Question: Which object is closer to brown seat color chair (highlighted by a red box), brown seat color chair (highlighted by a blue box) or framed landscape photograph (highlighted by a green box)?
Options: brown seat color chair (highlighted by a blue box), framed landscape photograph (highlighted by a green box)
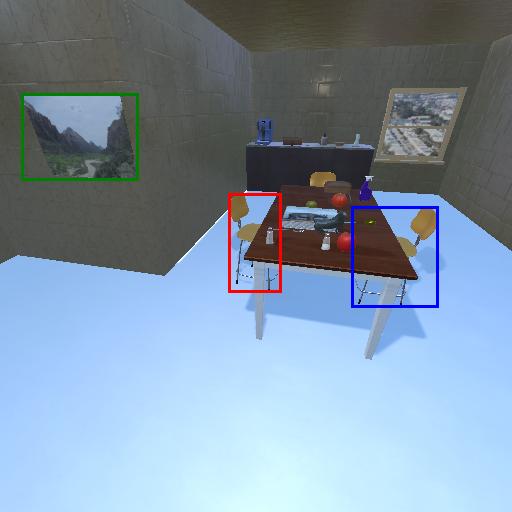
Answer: brown seat color chair (highlighted by a blue box)